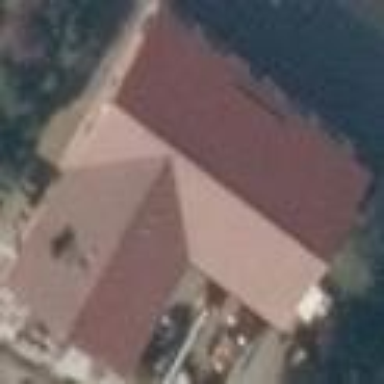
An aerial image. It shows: Building.